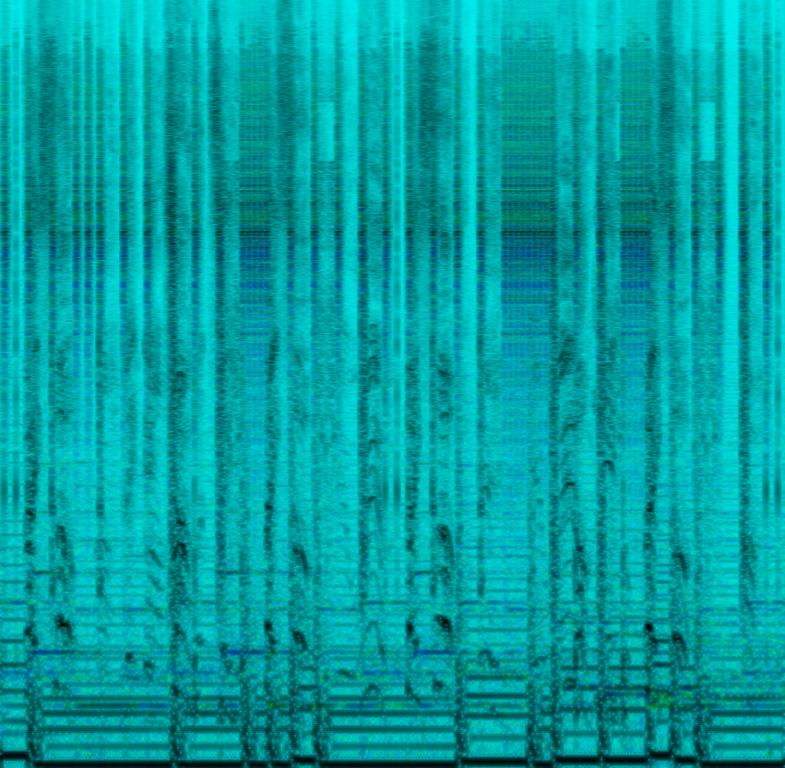
This song has a typical trap-beat with a very overdriven kick/bassline. A synthesizer key sound is playing a melody that repeats itself an octave higher. The male rapper sounds aggressive and is almost shouting along with ad-lips. This song may be playing while working out.